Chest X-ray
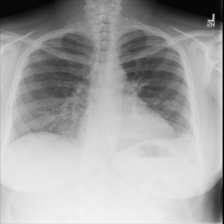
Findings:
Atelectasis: negative
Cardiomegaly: negative
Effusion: negative
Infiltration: negative
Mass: negative
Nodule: negative
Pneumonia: negative
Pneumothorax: negative
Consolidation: negative
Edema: negative
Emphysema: negative
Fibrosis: negative
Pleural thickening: negative
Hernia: negative